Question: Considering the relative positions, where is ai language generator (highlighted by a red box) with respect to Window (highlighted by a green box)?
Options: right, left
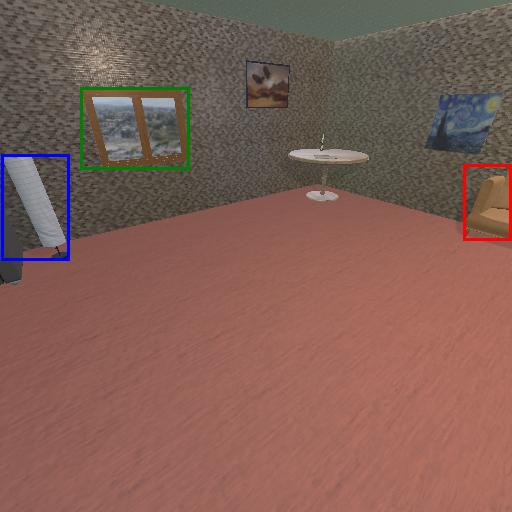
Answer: right